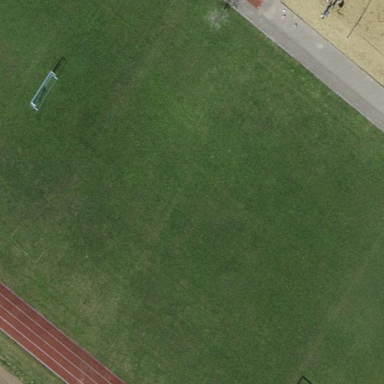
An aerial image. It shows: Multi-sport pitch for leisure and various sports activities.